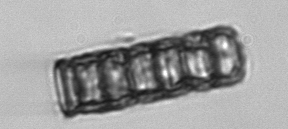
Label: Paralia_sulcata